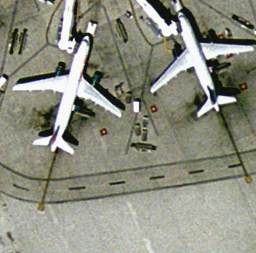
Label: airplane